Interaction volume radius: 5 \u00c5
Interaction volume height: 15 \u00c5
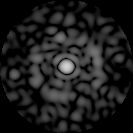
Disorder parameter: 0.8446